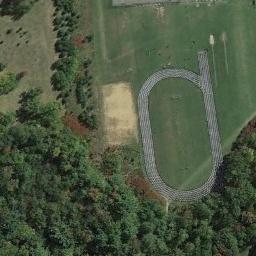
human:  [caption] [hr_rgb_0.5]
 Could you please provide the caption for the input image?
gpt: Track and field are built on the lawn next to the forest .

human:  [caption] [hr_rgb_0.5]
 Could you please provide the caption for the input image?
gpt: The ground track field is on a lawn and a forest is next to the ground track field .

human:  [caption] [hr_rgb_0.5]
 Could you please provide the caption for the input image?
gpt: The oval ground track is red .

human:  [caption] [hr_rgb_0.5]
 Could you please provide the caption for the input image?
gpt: There are many trees near the ground track field .

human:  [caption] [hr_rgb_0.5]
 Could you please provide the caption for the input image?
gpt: There are many green trees beside the ground track field with a gray track .